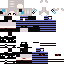
A female human skin with medium skin, wearing brown bald dressed in a blue hoodie and blue pants, featuring a closed mouth.